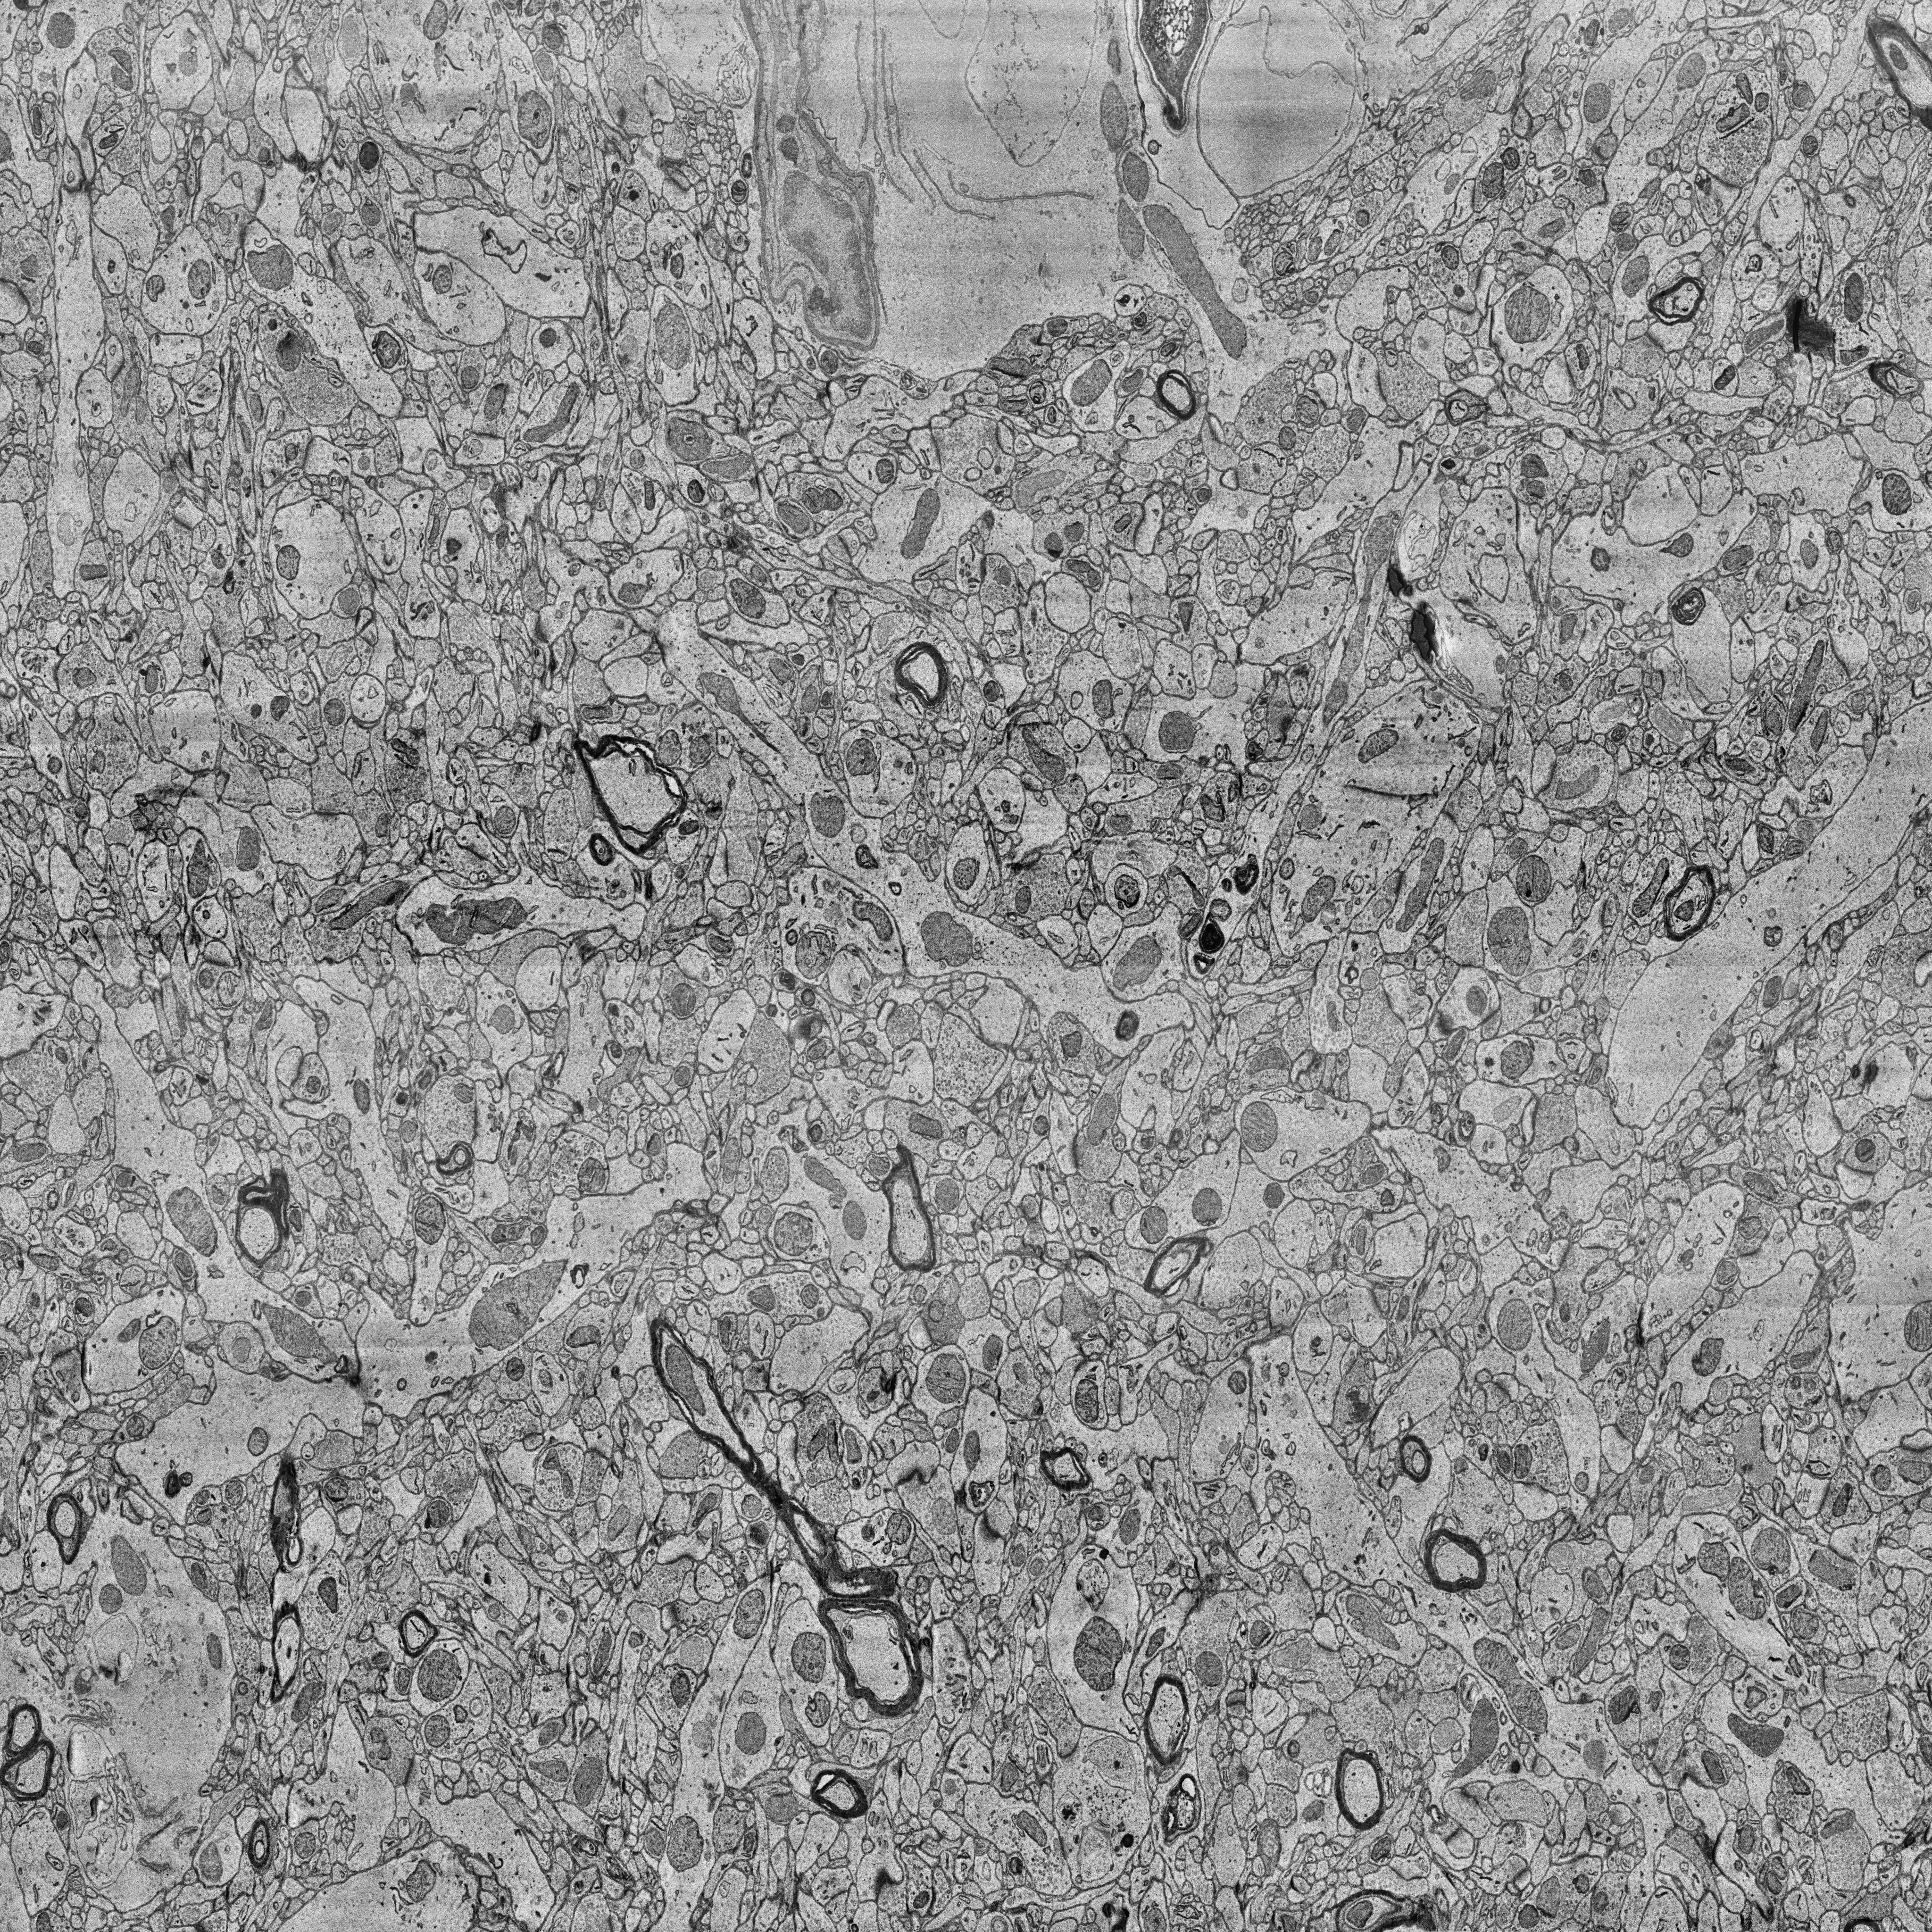
Electron microscopy slice of human cortex tissue
Slice depth (z): 18
Mitochondria instances in slice: 484